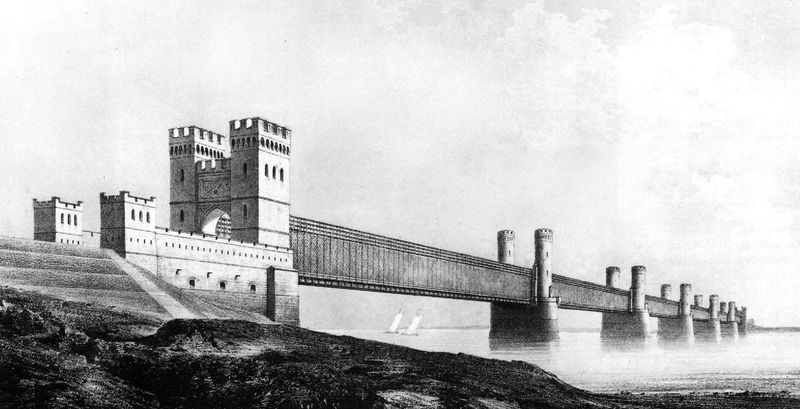
Titel: Weichselbrücke bei Dirschau
Künstler: Karl Lentze
Standort: Dirschau, Weichselbrücke (EU - PL)
Schlagwörter: felsen, gemälde, hand, himmel, meer, wasser, weiß, wolken, fluss, see, stadt, ufer, fenster, grau, pfeiler, schwarz, skizze, säulen, zeichnung, anlage, wolke, architektur, hügel, spiegelung, brücke, land, boot, boote, turm, küste, schiff, schiffe, segel, segelboot, segelschiffe, hang, leer, mauer, dunst, grafik, treppe, treppen, stufen, tor, segelboote, zinnen, eingang, burg, türme, festung, schraffur, gross, bleistift, entwurf, eisenbahn, plan, schraffierung, rundtürme, graphit, riesig, utopie, hängebrücke, bastion, irreal, grafit, brückenkopf, schattn, brückenkocpf